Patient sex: M
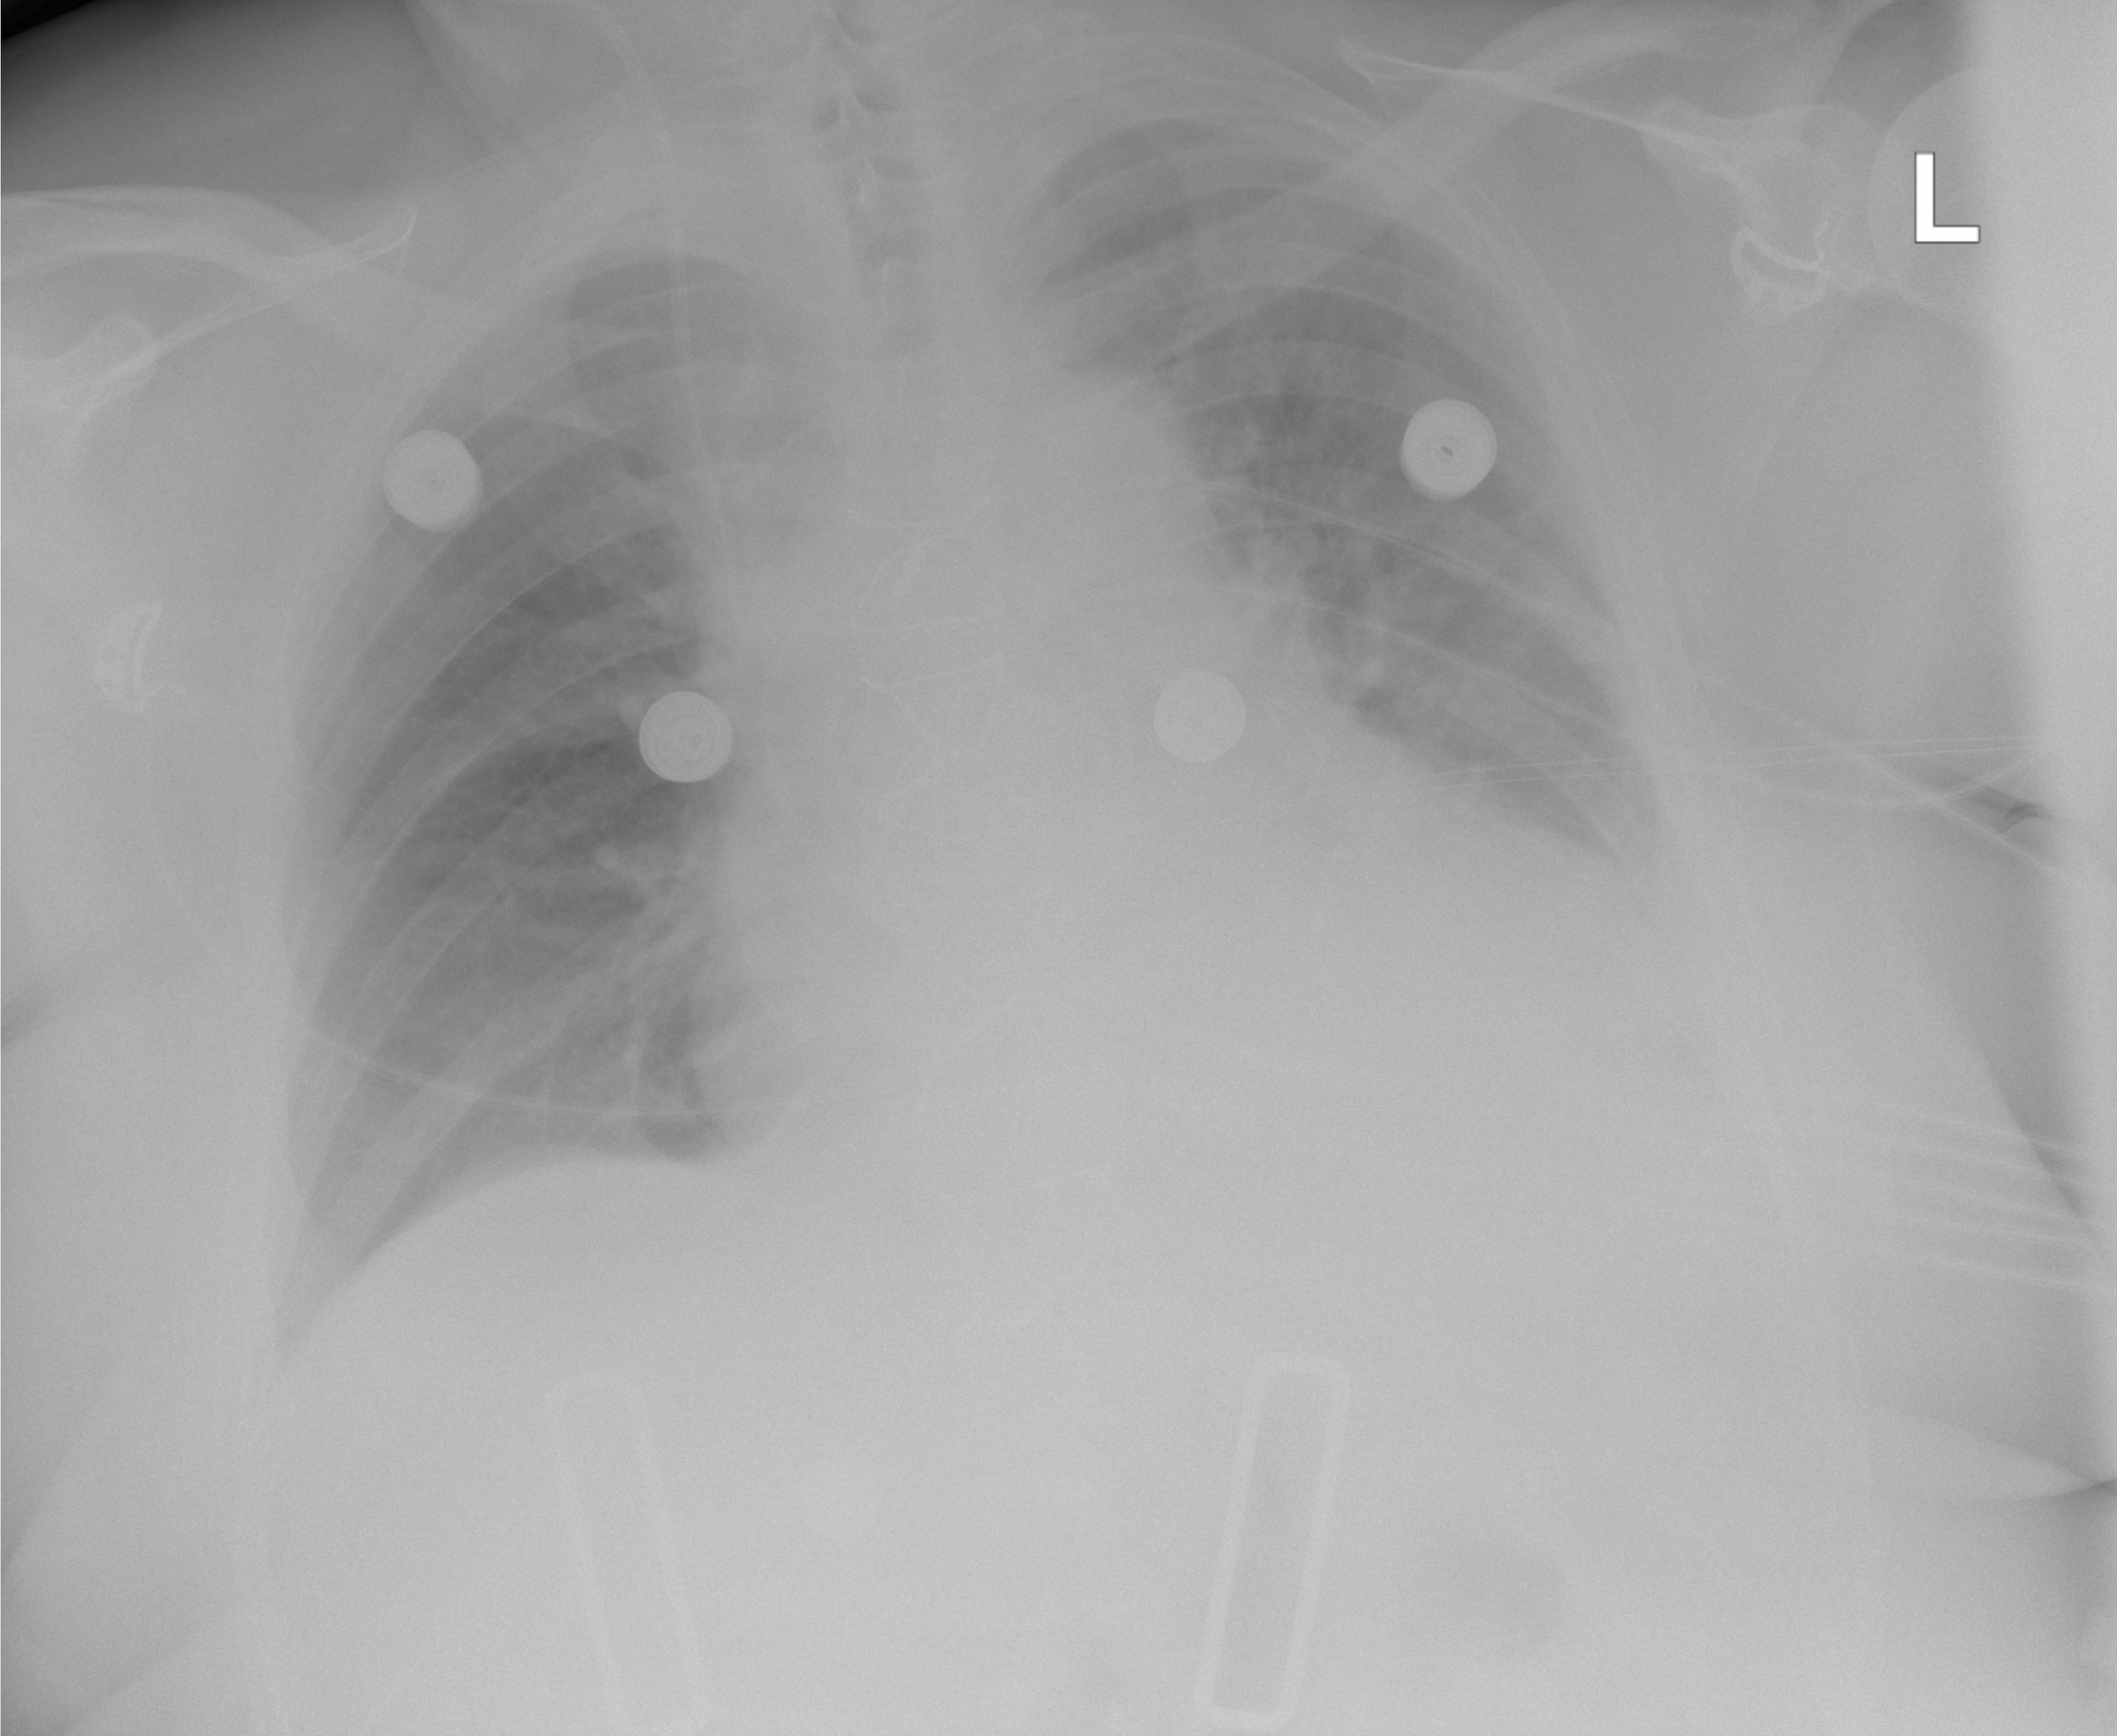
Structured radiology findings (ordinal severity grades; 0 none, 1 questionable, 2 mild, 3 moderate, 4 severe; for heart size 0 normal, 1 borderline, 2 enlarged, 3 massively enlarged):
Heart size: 2
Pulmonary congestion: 2
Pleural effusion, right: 0
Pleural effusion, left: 2
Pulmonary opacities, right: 0
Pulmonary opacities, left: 0
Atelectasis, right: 0
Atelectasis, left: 2